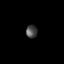
Tissue: prostate
Cell type: Myeloid cells
Senescence score: 0.7187
Nuclear area (px): 144
Mean DAPI intensity: 74.833